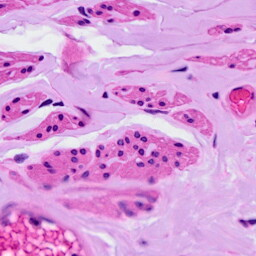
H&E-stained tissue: Ovarian